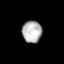
Tissue: lung
Cell type: Endothelial cells
Senescence score: 0.2177
Nuclear area (px): 421
Mean DAPI intensity: 179.207